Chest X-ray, PA view. Patient: 22 years old, sex F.
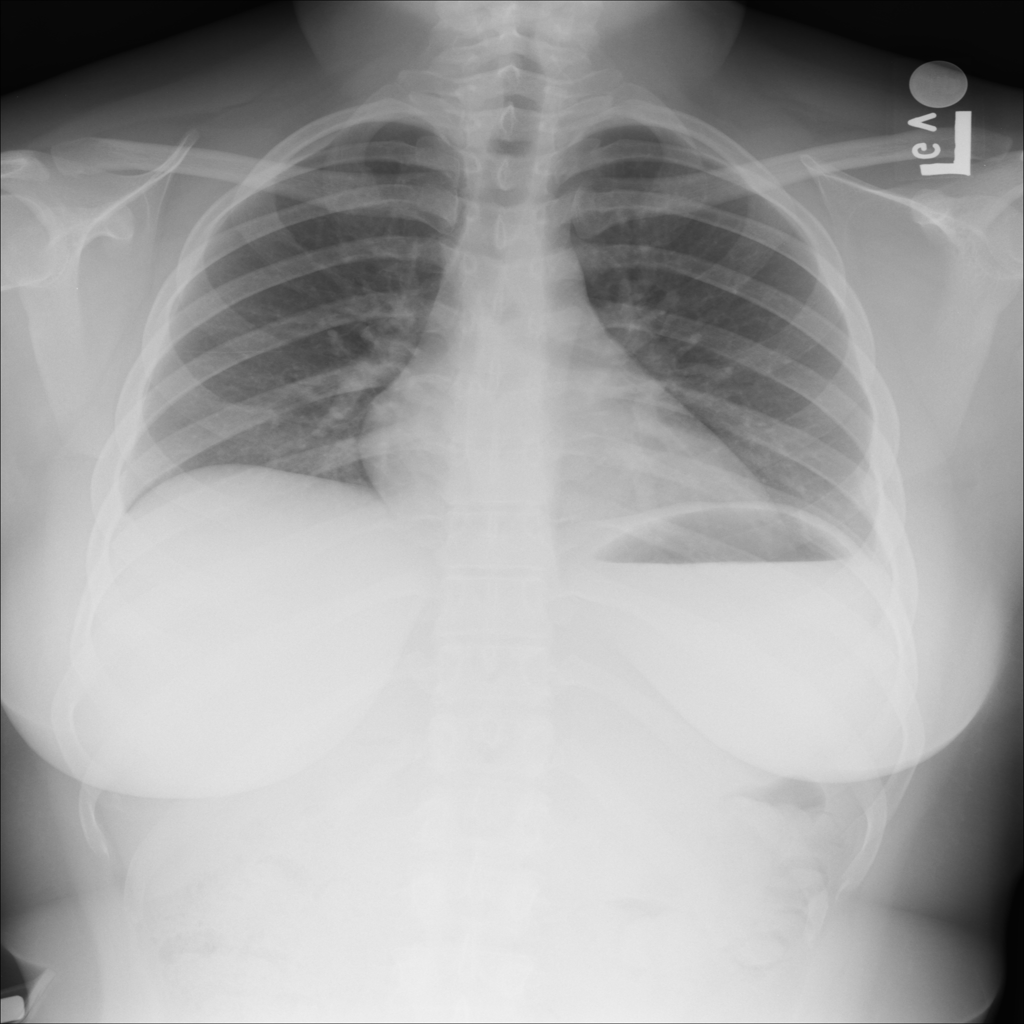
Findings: No Finding